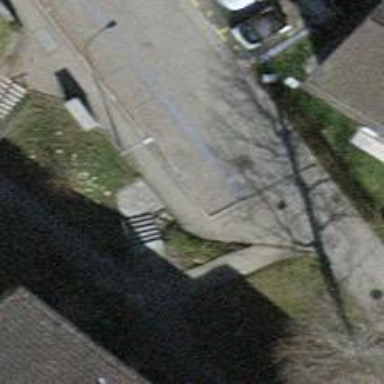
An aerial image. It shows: Asphalt sidewalk.